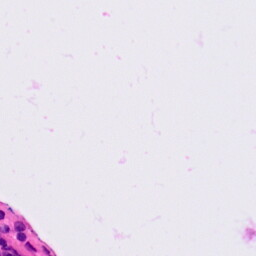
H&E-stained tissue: Lung